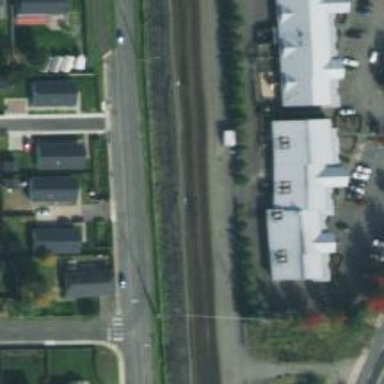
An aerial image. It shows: Railway crossover.